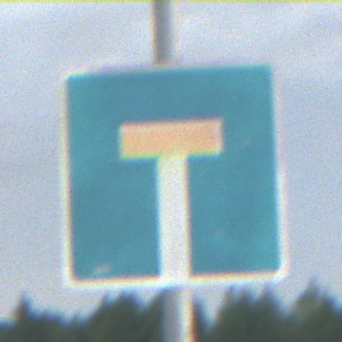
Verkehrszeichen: Sackgasse
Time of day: Night
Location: Outdoor (Nature)
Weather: Overcast
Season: NotSpecified
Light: Artificial